Interaction volume radius: 5 \u00c5
Interaction volume height: 10 \u00c5
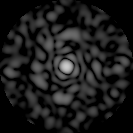
Disorder parameter: 0.8431